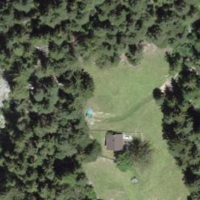
EUNIS habitat code: 43
Species observed at this site:
Aegopodium podagraria